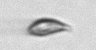
Label: Cryptophyta